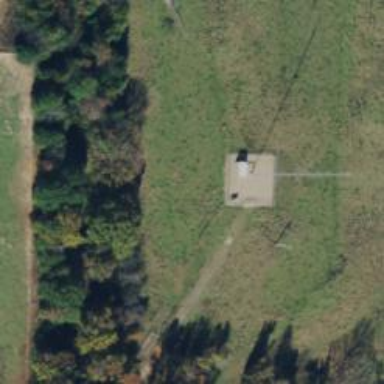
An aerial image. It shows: Mast tower used for communication.